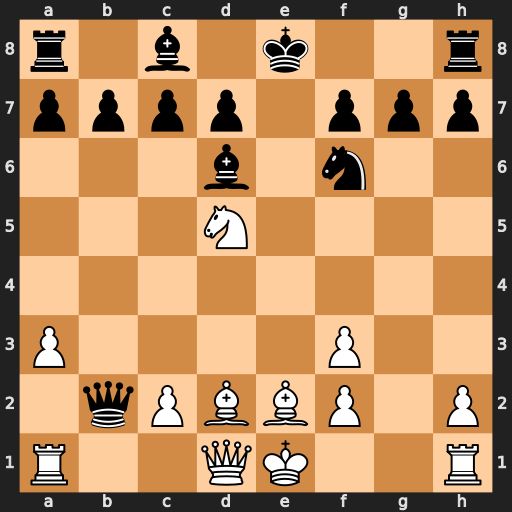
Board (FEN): r1b1k2r/pppp1ppp/3b1n2/3N4/8/P4P2/1qPBBP1P/R2QK2R
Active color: w
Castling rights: KQkq
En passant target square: -
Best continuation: Bc3 Qxc3+ Nxc3